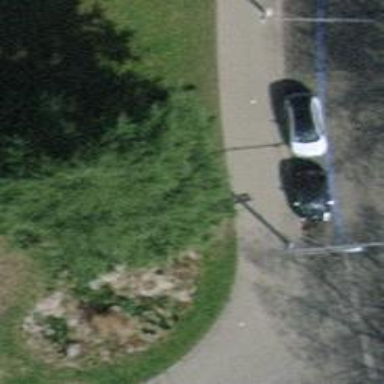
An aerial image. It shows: Asphalt sidewalk.